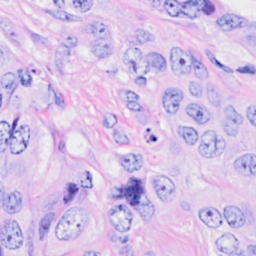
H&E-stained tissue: Breast